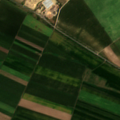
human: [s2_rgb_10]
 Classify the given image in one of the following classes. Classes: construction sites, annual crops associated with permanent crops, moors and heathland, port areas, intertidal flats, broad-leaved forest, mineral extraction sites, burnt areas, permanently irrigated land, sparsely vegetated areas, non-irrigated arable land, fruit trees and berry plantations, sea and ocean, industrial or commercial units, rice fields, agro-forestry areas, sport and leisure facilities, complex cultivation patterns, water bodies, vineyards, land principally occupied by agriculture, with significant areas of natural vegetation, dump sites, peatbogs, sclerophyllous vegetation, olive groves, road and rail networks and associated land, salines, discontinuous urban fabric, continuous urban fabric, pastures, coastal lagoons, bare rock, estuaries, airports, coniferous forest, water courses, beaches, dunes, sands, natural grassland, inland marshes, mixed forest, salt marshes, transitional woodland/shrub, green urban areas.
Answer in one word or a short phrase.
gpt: non-irrigated arable land